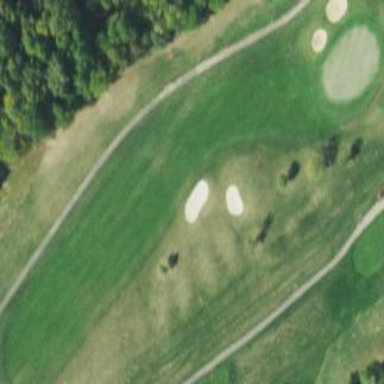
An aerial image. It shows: Grassy area designated as golf fairway.